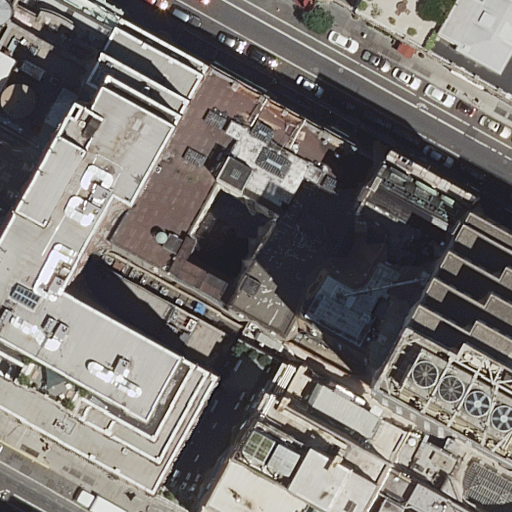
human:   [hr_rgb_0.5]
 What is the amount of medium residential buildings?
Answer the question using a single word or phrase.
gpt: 3

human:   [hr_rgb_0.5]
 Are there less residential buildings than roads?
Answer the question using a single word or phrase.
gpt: no

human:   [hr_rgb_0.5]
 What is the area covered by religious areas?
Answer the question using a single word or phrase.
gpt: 0m2

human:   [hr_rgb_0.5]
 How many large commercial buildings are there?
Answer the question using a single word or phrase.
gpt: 0

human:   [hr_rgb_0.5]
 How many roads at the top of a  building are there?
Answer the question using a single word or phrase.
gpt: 2

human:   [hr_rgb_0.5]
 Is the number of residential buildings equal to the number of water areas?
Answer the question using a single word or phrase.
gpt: no

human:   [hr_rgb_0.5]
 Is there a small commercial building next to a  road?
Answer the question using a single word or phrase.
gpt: no

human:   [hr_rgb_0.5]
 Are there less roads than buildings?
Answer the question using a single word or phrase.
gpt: yes

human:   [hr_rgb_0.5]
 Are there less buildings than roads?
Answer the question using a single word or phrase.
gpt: no

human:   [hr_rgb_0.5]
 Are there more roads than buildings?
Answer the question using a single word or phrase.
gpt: no

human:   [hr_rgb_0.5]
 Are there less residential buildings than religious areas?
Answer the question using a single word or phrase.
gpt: no

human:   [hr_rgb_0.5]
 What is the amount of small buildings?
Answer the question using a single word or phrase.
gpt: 3

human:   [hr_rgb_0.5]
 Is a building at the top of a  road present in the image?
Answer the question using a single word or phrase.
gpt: yes

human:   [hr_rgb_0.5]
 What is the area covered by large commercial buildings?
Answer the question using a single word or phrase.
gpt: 0m2

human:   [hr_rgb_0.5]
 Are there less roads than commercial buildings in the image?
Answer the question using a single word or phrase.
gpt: no

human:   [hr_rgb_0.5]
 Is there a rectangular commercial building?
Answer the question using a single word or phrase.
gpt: no

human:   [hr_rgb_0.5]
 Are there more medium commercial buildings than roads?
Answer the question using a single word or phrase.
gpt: no

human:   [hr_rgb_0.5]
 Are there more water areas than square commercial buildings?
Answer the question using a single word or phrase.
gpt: no

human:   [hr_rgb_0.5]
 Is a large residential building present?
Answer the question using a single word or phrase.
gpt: yes

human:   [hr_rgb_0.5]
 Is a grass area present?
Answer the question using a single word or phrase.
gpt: no

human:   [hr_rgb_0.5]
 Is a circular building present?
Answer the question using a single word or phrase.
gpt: no

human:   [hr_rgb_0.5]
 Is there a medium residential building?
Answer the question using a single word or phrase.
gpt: yes

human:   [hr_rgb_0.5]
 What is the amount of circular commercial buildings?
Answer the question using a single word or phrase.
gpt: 0

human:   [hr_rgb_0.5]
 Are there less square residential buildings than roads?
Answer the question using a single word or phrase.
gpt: yes

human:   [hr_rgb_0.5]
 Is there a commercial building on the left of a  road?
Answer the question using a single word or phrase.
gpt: no

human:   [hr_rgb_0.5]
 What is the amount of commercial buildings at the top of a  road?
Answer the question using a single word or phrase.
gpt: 0

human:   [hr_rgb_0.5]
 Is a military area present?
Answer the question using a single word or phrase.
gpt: no

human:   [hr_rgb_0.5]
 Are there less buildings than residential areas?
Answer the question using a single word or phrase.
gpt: no

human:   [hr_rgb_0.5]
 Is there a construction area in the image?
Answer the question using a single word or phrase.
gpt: no

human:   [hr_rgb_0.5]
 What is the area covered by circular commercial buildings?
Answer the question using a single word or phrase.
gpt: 0m2

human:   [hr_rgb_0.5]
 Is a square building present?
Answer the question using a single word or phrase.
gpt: no

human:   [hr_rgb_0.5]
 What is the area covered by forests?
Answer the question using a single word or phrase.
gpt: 0m2

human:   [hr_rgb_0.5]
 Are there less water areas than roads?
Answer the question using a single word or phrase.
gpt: yes

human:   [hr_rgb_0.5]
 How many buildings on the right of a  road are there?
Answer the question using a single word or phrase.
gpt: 7

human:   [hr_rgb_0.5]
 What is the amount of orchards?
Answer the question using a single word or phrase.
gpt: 0

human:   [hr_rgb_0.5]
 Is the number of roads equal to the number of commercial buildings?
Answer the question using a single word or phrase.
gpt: no